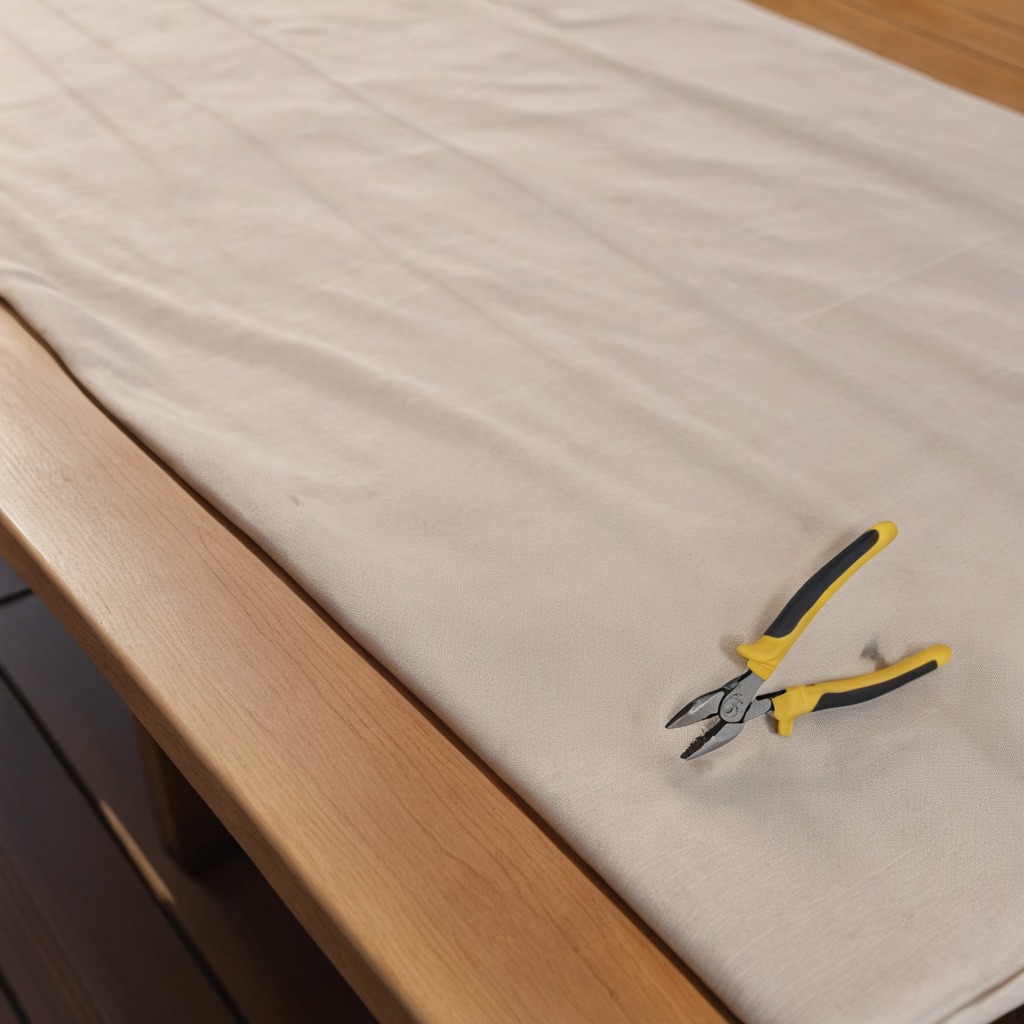
A plier is lying on the wooden table.